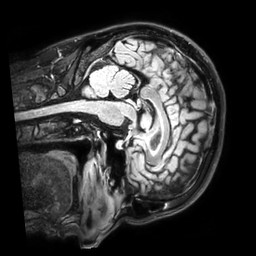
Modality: FLAIR
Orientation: sagittal
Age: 32
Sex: male
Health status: healthy
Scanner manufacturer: philips
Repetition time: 4.8 s
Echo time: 0.2809 s